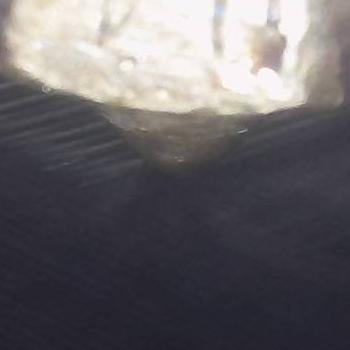
Flow rate: 89%